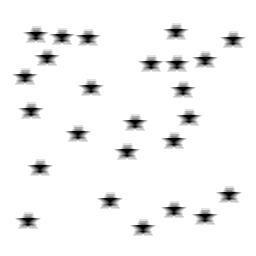
Squares: 0
Triangles: 0
Stars: 25
Total shapes: 25